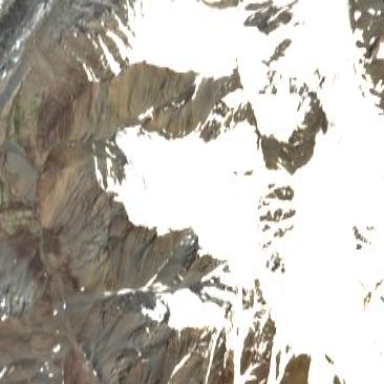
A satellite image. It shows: Stunning view of glacier.